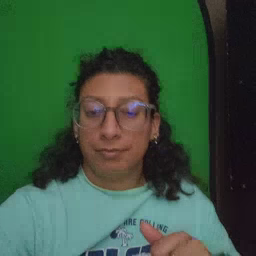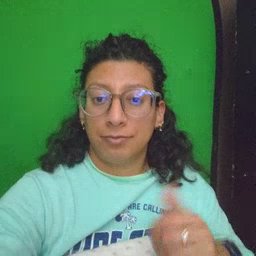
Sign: morning